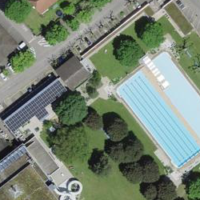
EUNIS habitat code: 53
Species observed at this site:
Plantago major